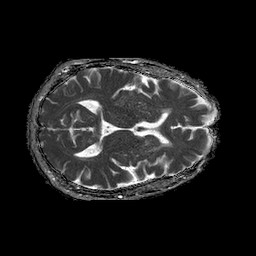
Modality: ADC
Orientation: axial
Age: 61
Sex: male
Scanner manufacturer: philips
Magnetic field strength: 1.5 T
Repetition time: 4.6 s
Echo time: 0.08941 s